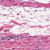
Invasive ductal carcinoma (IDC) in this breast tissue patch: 0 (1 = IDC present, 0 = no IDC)